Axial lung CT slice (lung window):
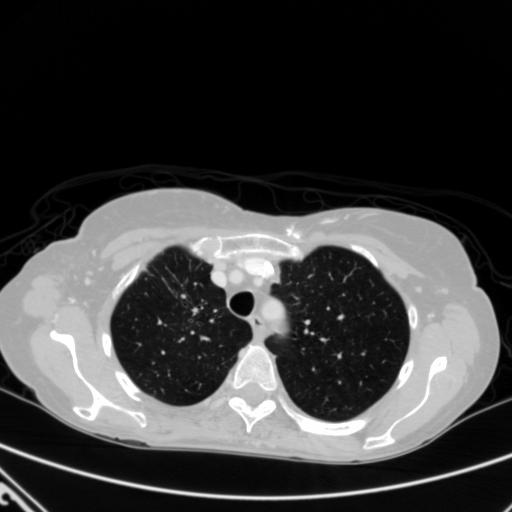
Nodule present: no